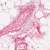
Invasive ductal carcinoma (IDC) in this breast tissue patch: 0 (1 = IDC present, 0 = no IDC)